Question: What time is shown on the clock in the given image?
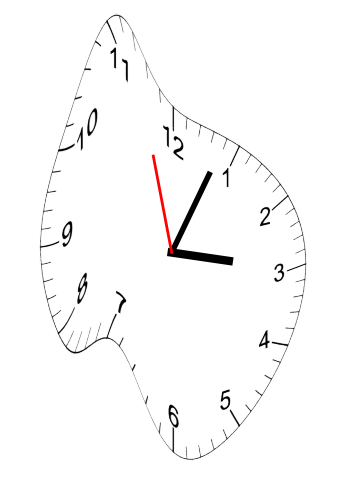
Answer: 03:03:57